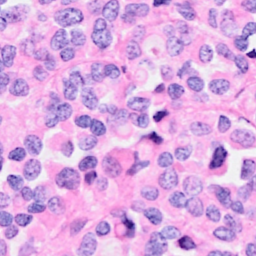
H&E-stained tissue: Breast